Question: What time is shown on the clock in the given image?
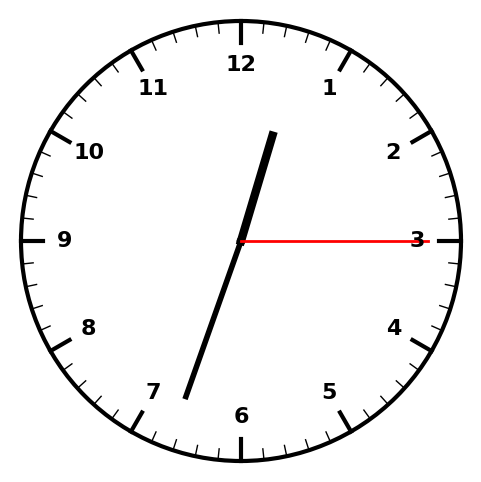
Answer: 12:33:15